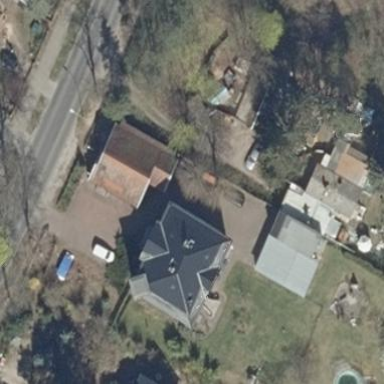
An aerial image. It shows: Apartment building with hipped roof.